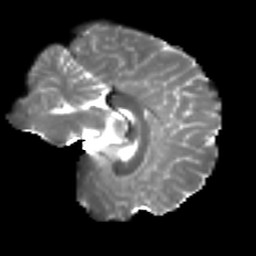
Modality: T2w
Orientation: sagittal
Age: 22
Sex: female
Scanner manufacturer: ge
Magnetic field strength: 3 T
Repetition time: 7.8 s
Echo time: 0.0606 s